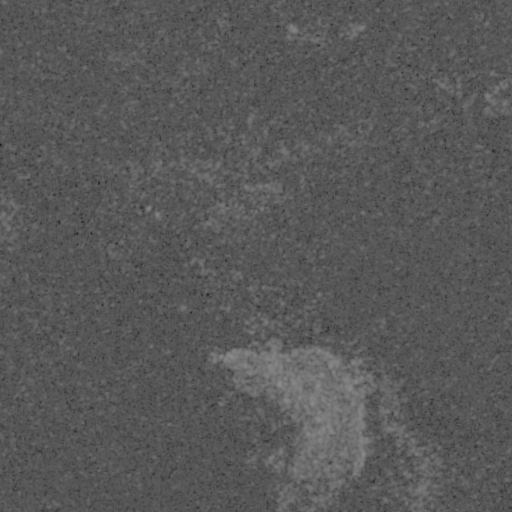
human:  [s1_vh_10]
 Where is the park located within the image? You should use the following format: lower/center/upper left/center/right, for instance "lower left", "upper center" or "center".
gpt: The park is located in the upper center of the image.
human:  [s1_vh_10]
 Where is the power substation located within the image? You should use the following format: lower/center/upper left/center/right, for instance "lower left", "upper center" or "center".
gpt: The power substation is located in the center of the image.
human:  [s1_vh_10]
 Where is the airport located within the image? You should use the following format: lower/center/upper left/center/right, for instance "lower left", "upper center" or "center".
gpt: There is no airport in the image.

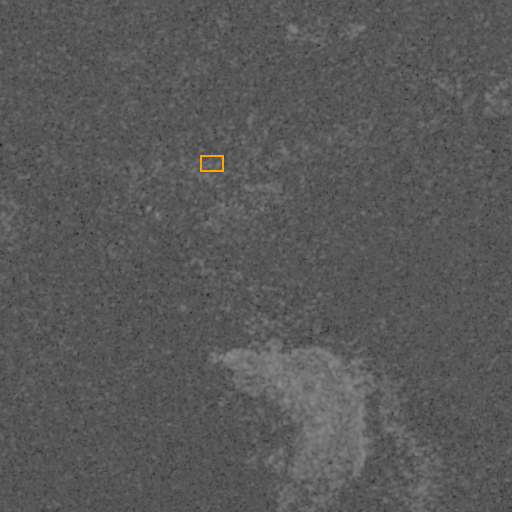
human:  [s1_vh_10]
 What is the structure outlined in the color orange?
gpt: The structure outlined in orange is a park.
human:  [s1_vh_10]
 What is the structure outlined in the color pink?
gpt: There is no pink outline.